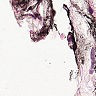
Metastatic tissue present: no